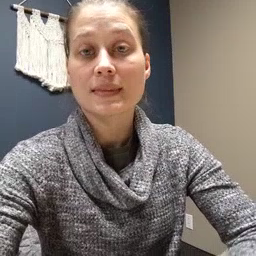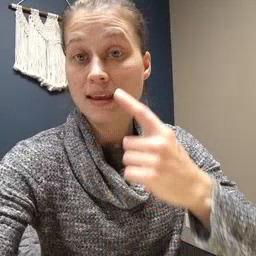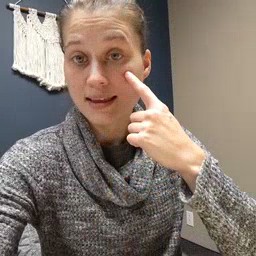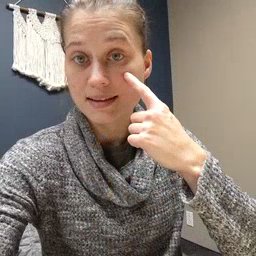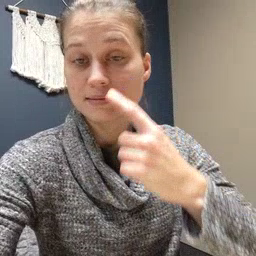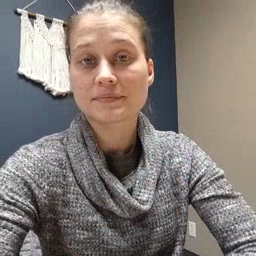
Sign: eye